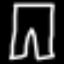
Label: pants